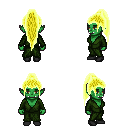
a pixel art fantasy rpg character, female body template, orc, green skin, green robe, white pants, gold extra-long topknot hairstyle, black shoes, four views (front, back, left, right), 2x2 character sprite sheet, small pixel art, hard edges, no anti-aliasing